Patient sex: M
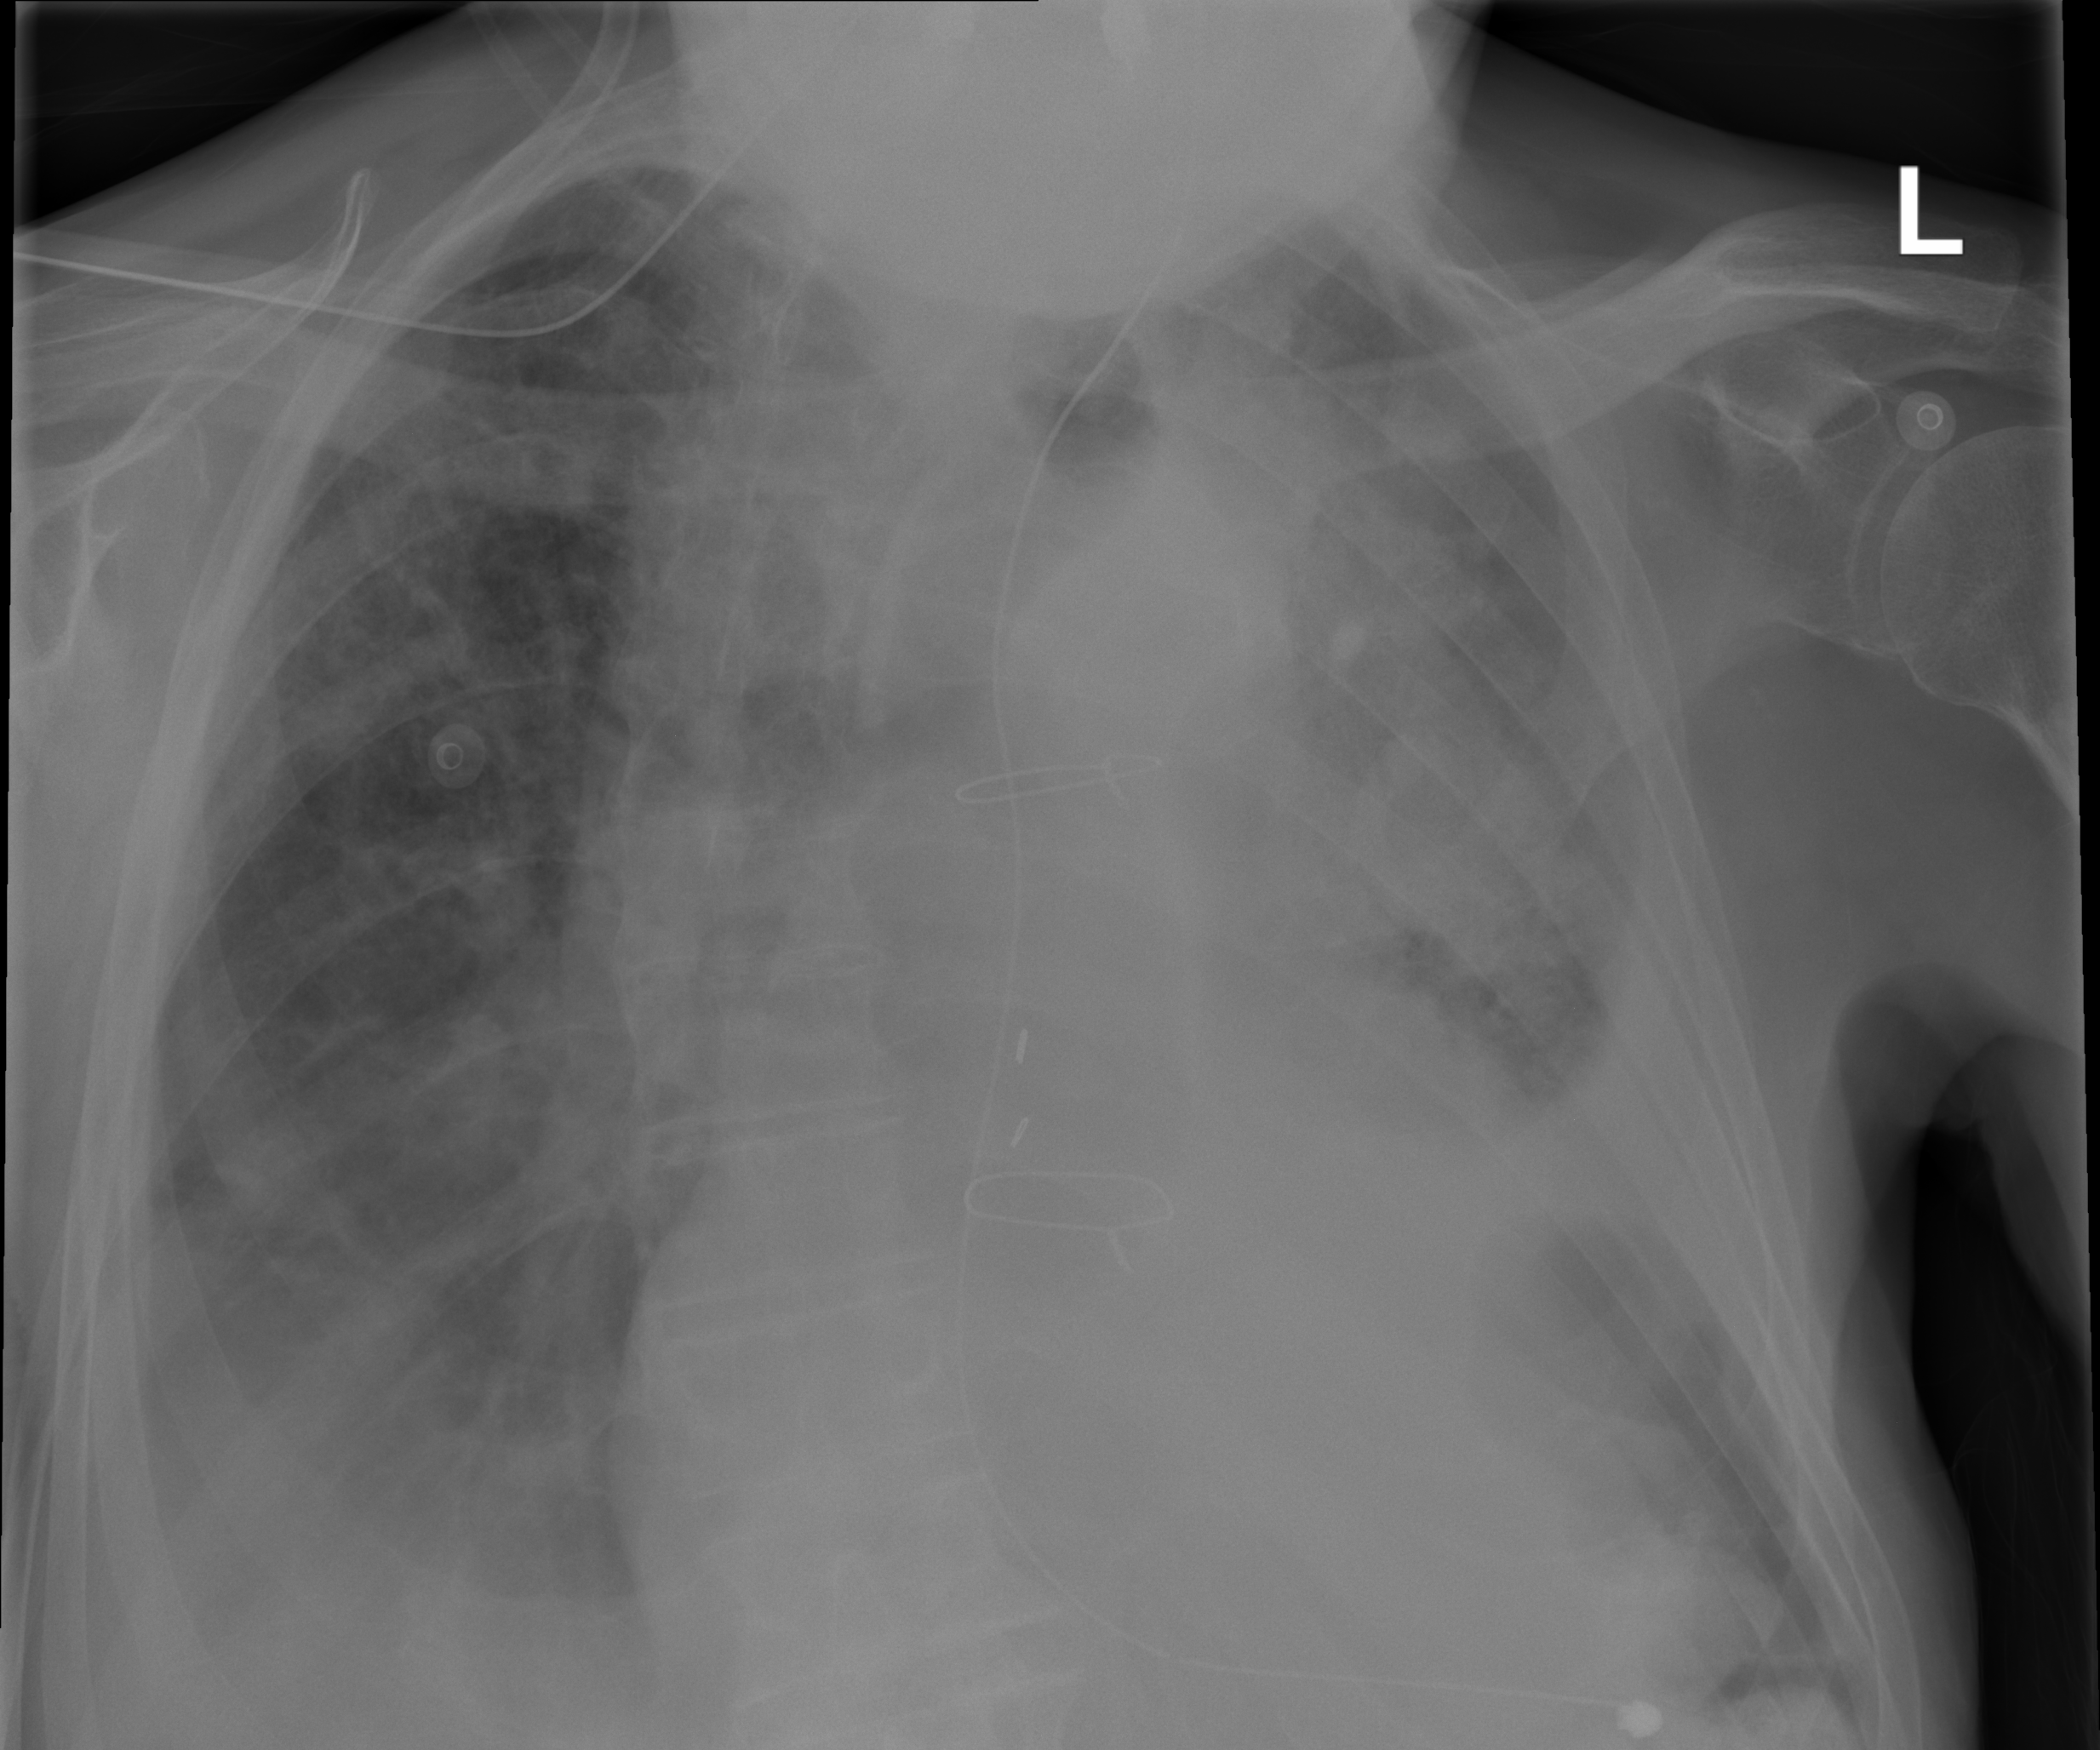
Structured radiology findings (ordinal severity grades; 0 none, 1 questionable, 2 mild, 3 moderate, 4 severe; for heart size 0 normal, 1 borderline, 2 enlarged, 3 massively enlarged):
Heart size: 2
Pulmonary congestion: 2
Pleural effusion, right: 2
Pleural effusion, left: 3
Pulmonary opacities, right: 3
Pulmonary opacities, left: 4
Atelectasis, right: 2
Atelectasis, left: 3